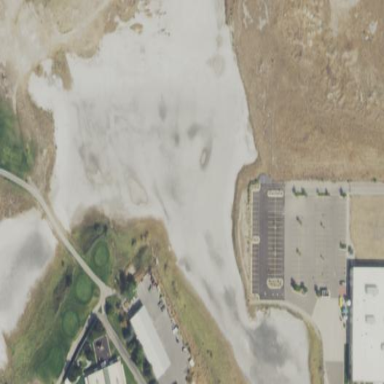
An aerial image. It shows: Golf bunker filled with natural sand.